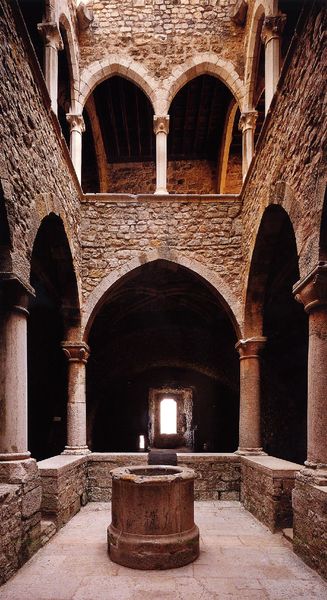
Titel: Kloster Lérins
Standort: (F Provence - Alpes - Côte-d’Azur) (EU - F - Provence - Alpes - Côte-d’Azur)
Schlagwörter: dunkel, wasser, licht, säule, säulen, tür, stein, kirche, brunnen, bogen, mauer, treppe, stufe, stufen, eingang, arkade, innenhof, gewölbe, kloster, mauerwerk, stift, arkaden, kapitelle, kapitell, portal, kreuzrippengewölbe, spitzbogen, ausgang, tunnel, krypta, kielbogen, nordalpin, saüle, 1200, mauersichtig